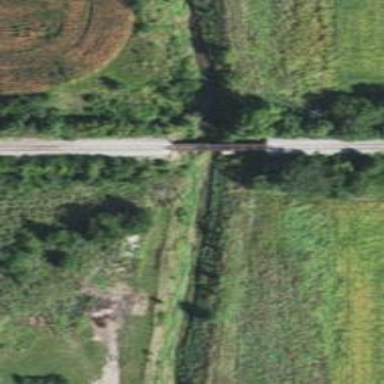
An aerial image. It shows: Single-track railway bridge.